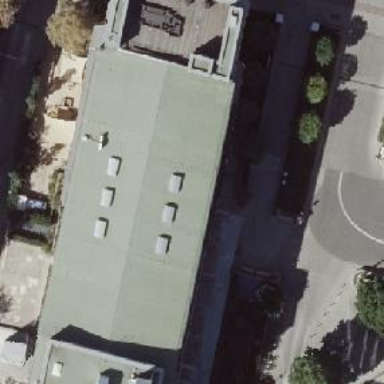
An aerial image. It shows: Roofed structure.